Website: ulta-beauty
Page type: account-selection
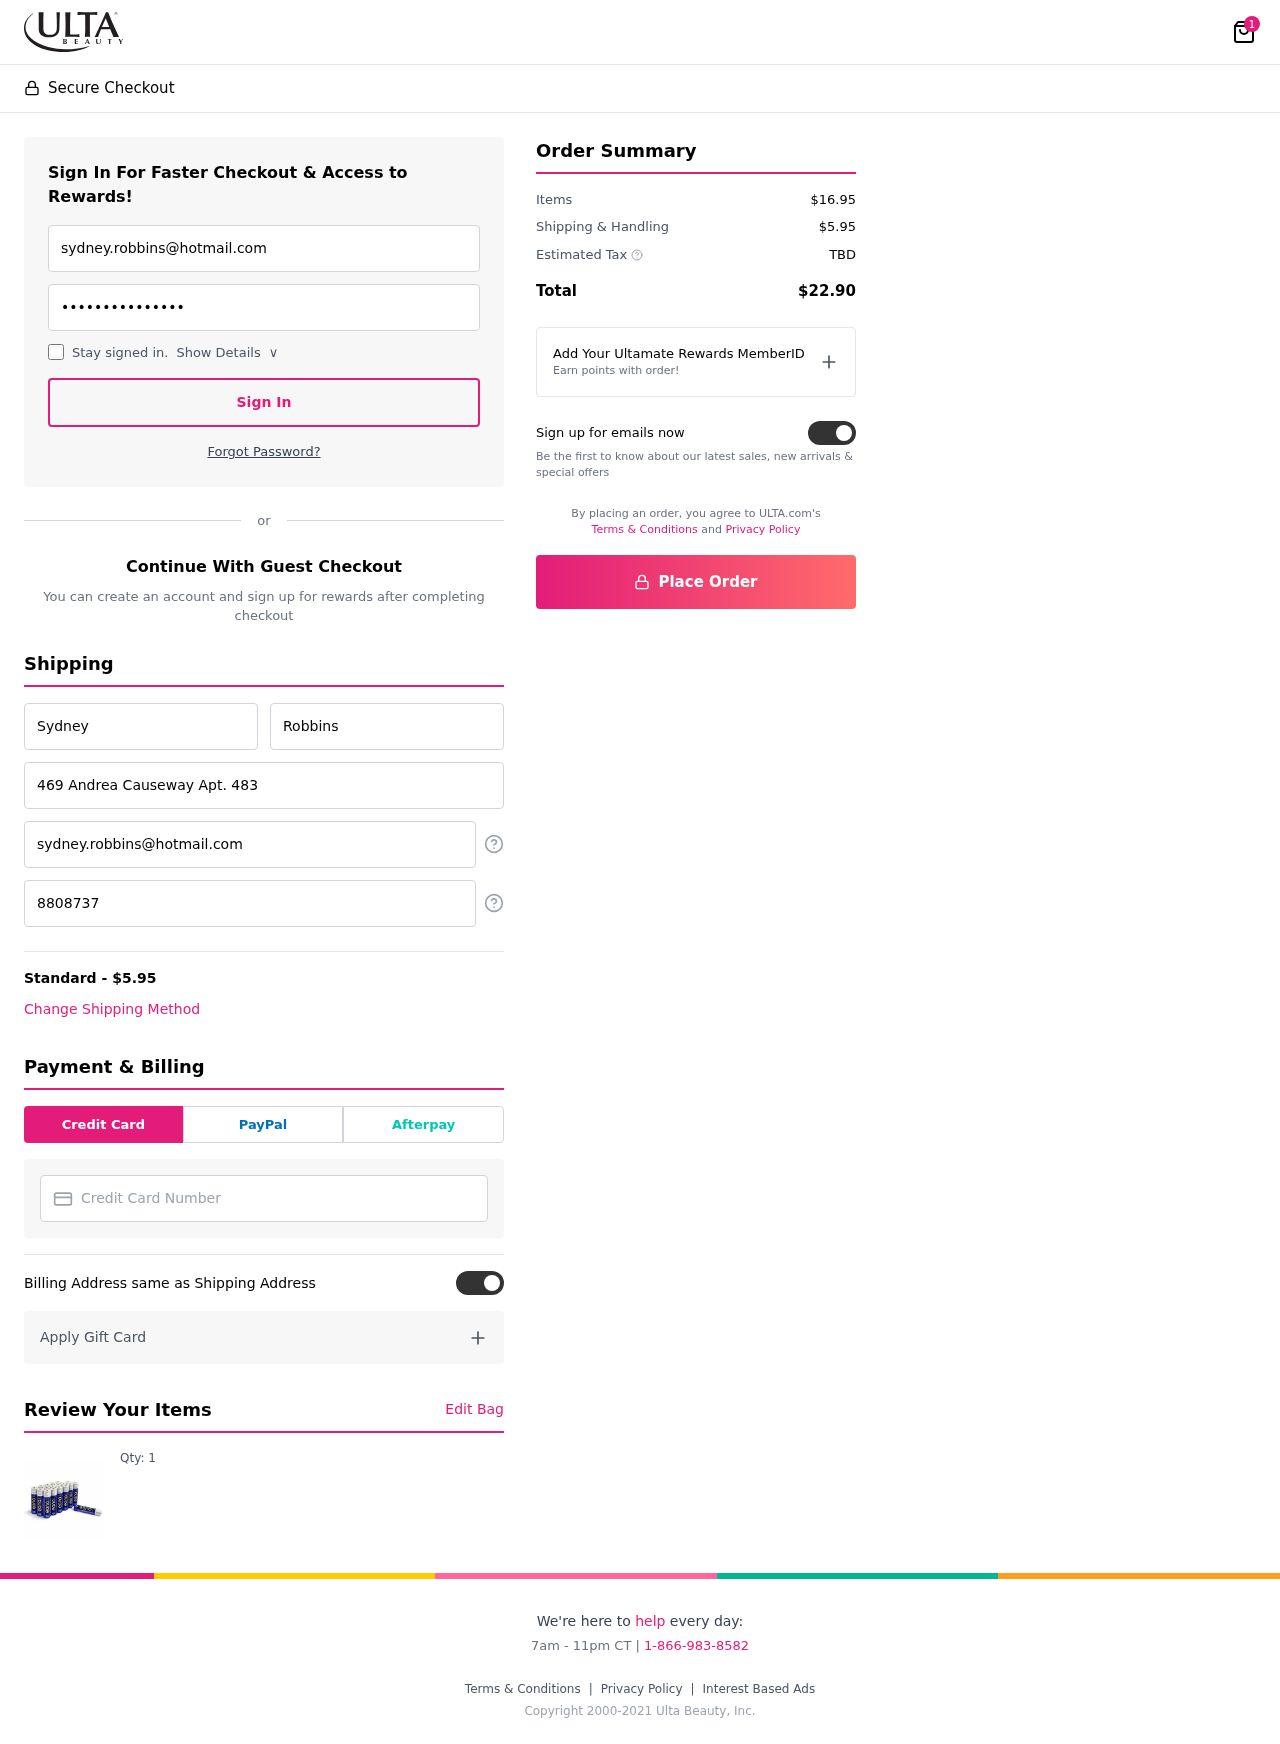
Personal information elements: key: PII_CARD_NUMBER
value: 4487 1257 0474 0686
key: PII_EMAIL
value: sydney.robbins@hotmail.com
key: PII_EMAIL2
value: sydney.robbins@hotmail.com
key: PII_FIRSTNAME
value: Sydney
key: PII_LASTNAME
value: Robbins
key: PII_PHONE
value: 8808737381
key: PII_STREET
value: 469 Andrea Causeway Apt. 483
Product elements: key: PRODUCT1_QUANTITY
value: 1
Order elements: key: ORDER_NUM_ITEMS
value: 1
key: ORDER_SHIPPING_COST
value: $5.95
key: ORDER_SUBTOTAL
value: $16.95
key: ORDER_TAX
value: TBD
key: ORDER_TOTAL
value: $22.90